Question: I've added a 'UITextView' and when it starts editing, it doesn't start at the first line instead from the second line. Anyone have any idea? Thanks!
P.S. This problem continues even I haven't yet implement any code to it.

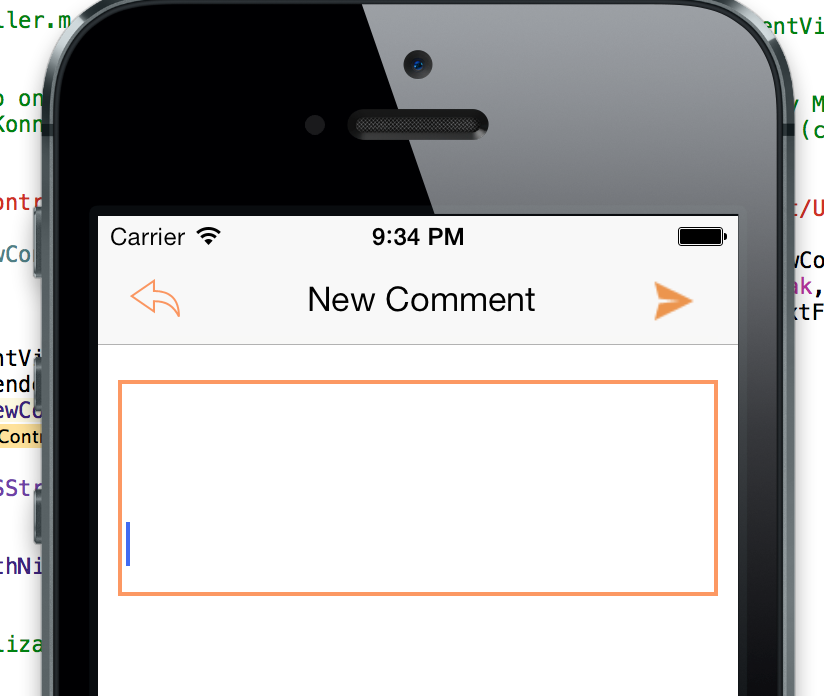
Answer: For enter/start text at top of the 'UITextView' you need to set 'contentInset' such like
'''
self.yourTextViewName.contentInset = UIEdgeInsetsMake(2.0,1.0,0,0.0); // set value as per your requirement.
'''
Generally 'contentInset' is use for set the distance of the inset between the content view and the enclosing 'UITextView'.